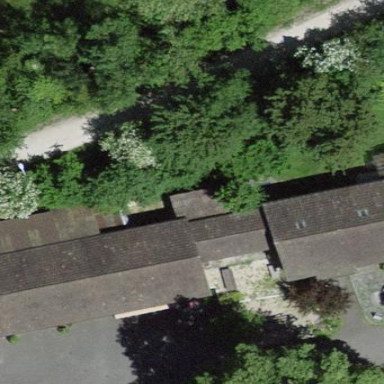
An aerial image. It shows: School building with gabled roof.